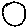
Label: circle